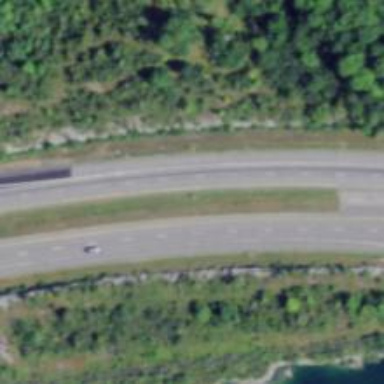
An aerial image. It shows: Primary highway with expressway characteristics.